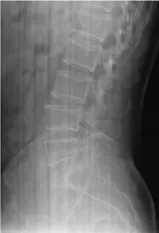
Plain radiographs of the lumbar spine,. Preoperative.
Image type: radiology (x_ray)